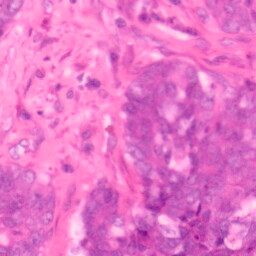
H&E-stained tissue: Colon